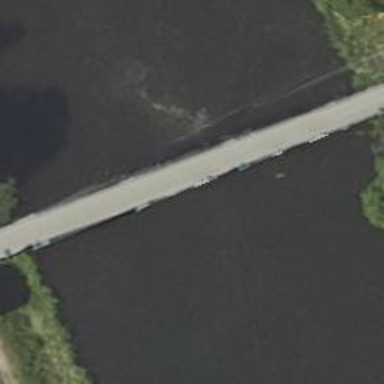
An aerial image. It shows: There is bridge in the image.